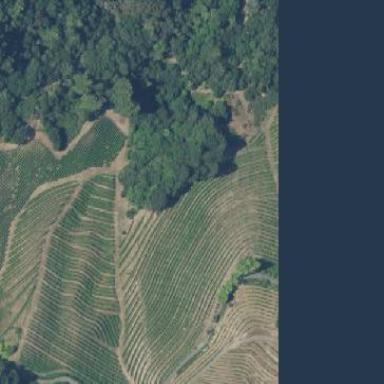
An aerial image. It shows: Vineyard with grape crops.